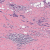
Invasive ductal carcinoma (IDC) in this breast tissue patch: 1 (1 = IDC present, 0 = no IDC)